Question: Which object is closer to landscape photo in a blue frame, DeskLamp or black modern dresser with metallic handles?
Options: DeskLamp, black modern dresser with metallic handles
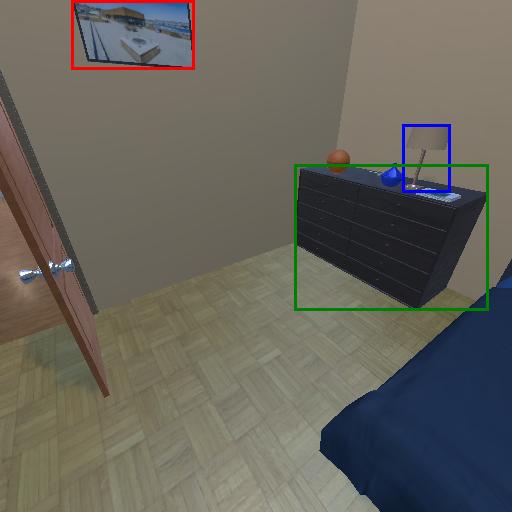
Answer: DeskLamp